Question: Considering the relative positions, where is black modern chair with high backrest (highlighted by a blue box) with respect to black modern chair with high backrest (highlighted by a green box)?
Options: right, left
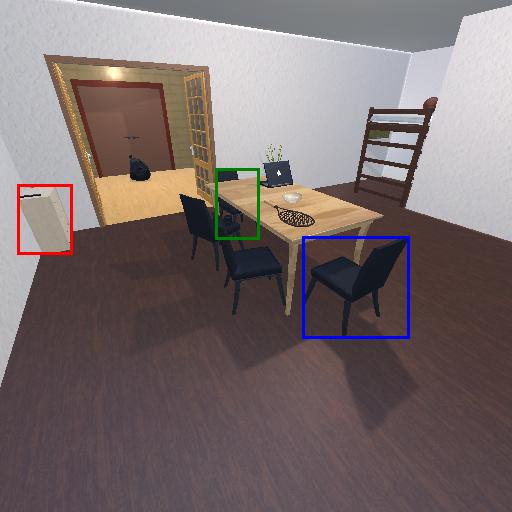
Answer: right